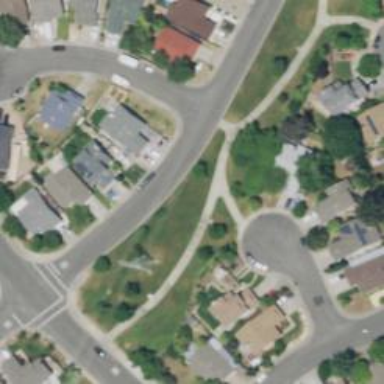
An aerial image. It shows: Residential road with sidewalk on the left.